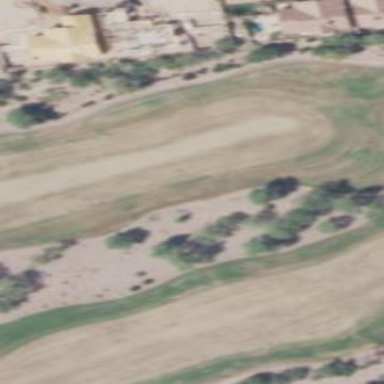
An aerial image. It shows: Golf fairway surrounded by grass.